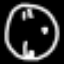
Label: clock